Question: What is the value of this measurement?
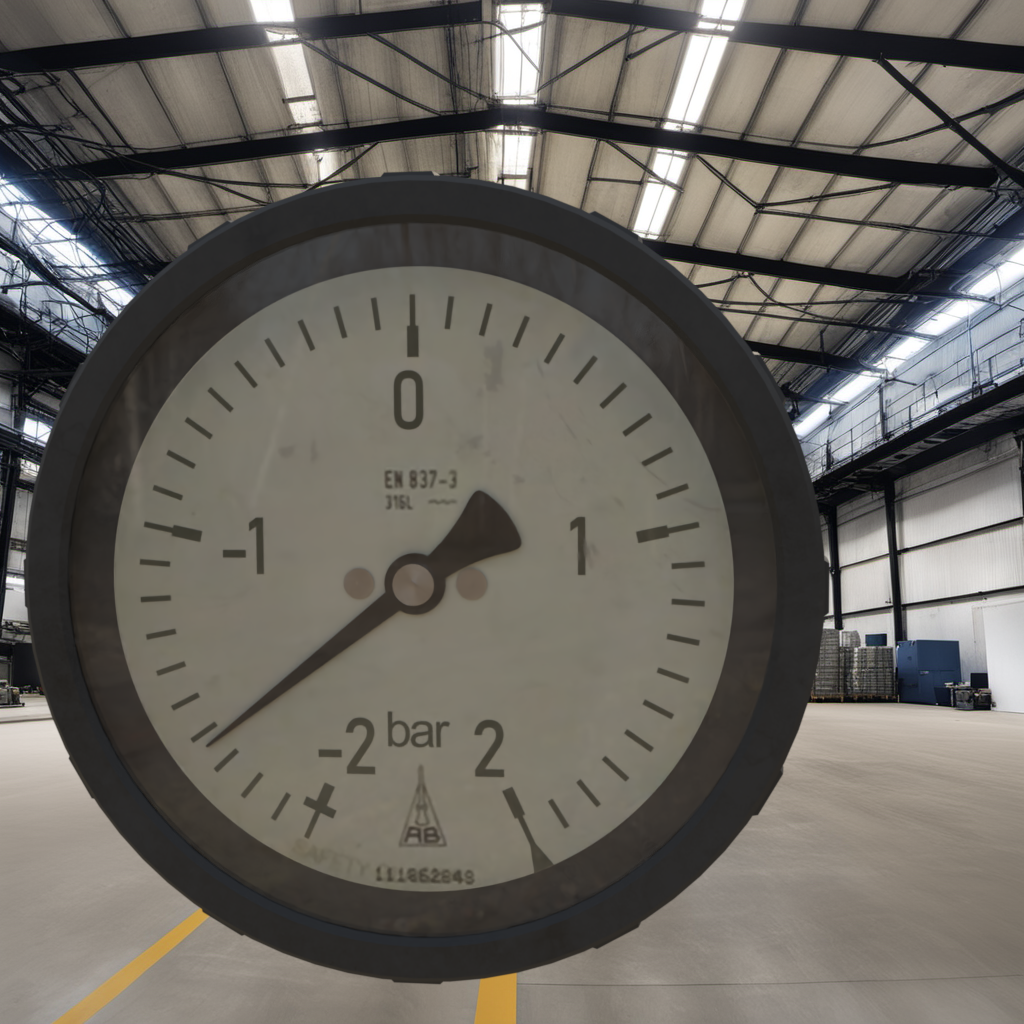
Answer: The result is -1.72
Question: What is the value range of this measurement?
Answer: The range is from -2 to 2
Question: What is the minimum and maximum value of this measurement?
Answer: The minimum value is -2 and the maximum value is 2